Question: SVN repo 1: 'https://local.server.001/svn/repo1'
SVN repo 2: 'https://local.server.002/svn/repo2'
We want to move repo1 (from server 001) into a of repo2, called (for example) 'repo1'.
This is to say, repo1 will be copied into this location:
'https://local.server.002/svn/repo2/trunk/repo1'
Doing this with simple file copies is simple. What I'm trying to do, however, is to achieve this while .
I have found plenty of examples of copying between - or between repositories on different servers - but I'm having trouble finding examples of this specific type of situation.
Please help! Thanks.
We're all TortoiseSVN users, so any answer which uses the TorsoiseSVN GUI would be a plus. Our SVN servers run on VisualSVN.
EDIT - Adding beautiful illustration:

EDIT 2 - Still can't get it to work:
Ran this on repo 1: 'sysadmin dump C:\Repositories
epo1 > D:\dump
epo1'
This worked. Copied the 'repo1' dump file onto server 2. I then ran:
'svnadmin load --parent-dir repo1 C:\Repositories
epo2 < D:\someDir
epo1'
I'm blocked on this error:
'Started new transaction, based on original revision 1. adding path : repo1/trunk ...svnadmin: E160013: File not found: transaction '281-96', path '/repo1/trunk''
I tried committing a top-level folder 'repo1' into the 'repo2' repository, but no luck.
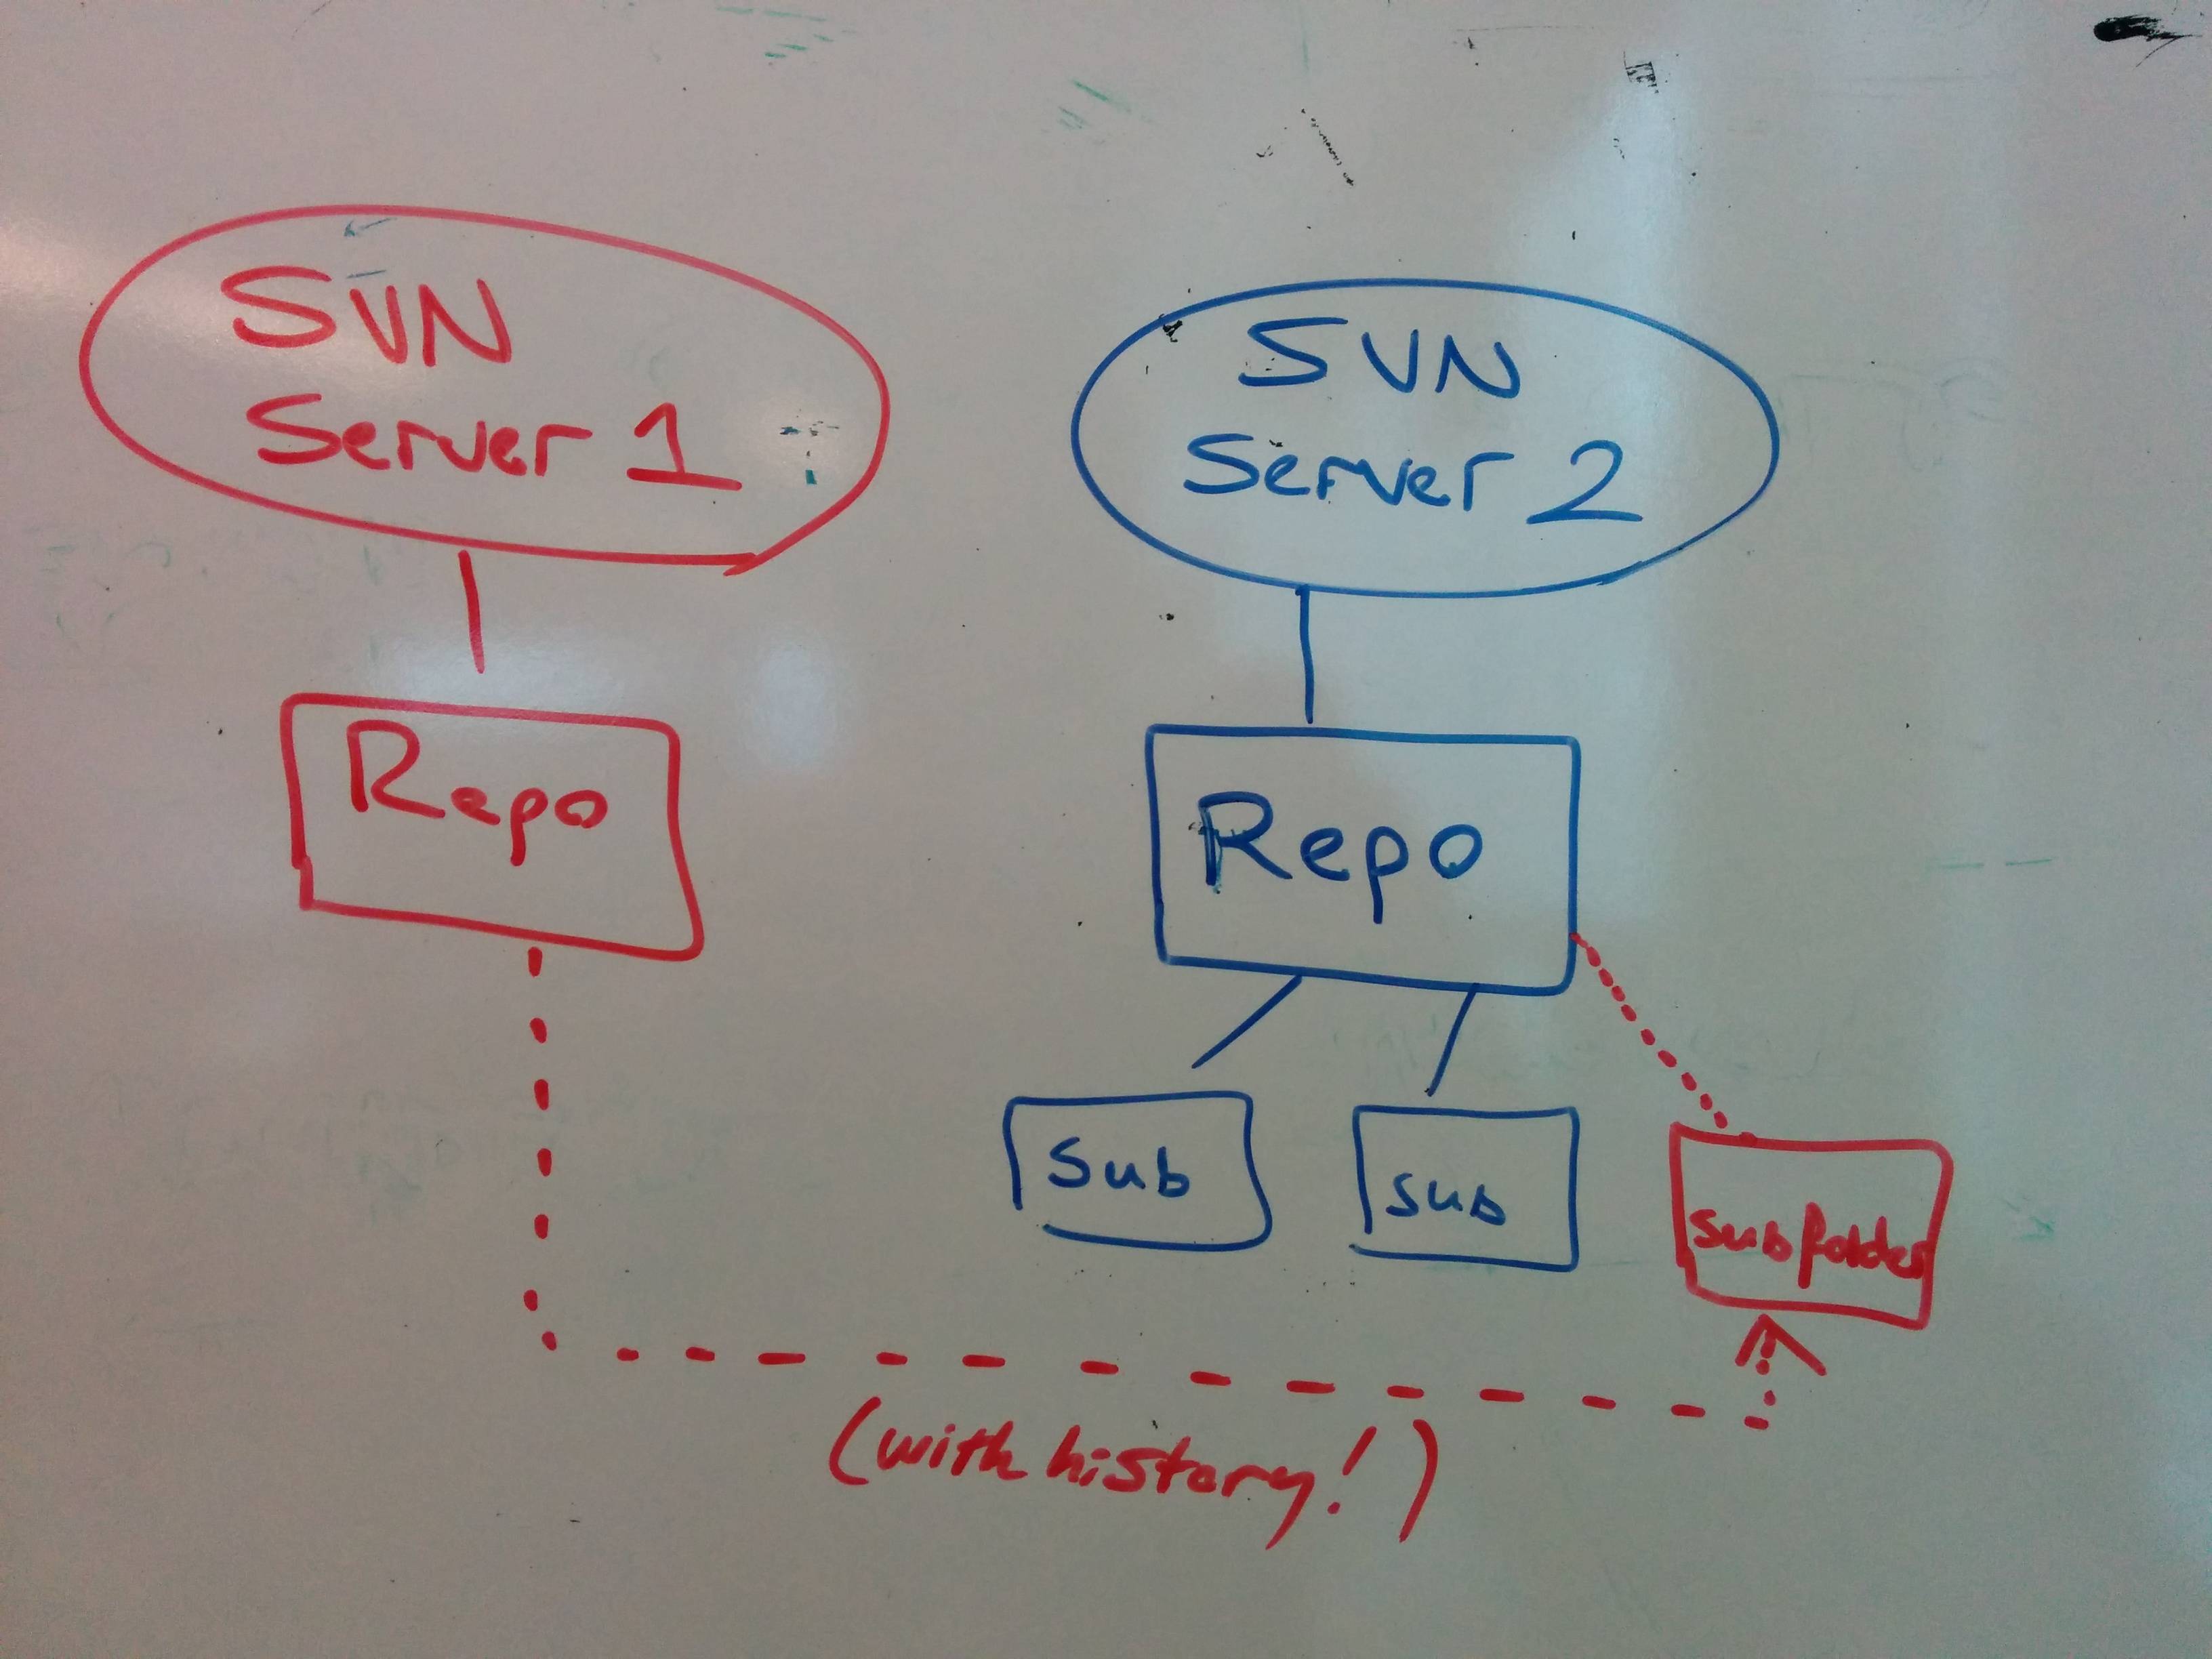
Answer: Aha. It seems that the difference between my case and the other similar cases on S/O is that .
The eventual sequence for me was:
'svnadmin dump C:/Repositories/repo1 > D:/dump/repo1.dump'
'svndumpfilter include /trunk < D:/dump/repo1.dump > D:/dump/repo1.filtered.dump'
I then created (via TortoiseSVN) a top-level 'repo1' folder inside the 'repo2' repository.
This next line for me, despite it following all the suggested examples:
'svnadmin load --parent-dir /repo1 C:/Repositories/repo2 < D:/dump/repo1.filtered.dump'
No good. Didn't work. Error of the type 'Started new transaction, based on original revision 1. adding path : repo1/trunk ...svnadmin: E160013: File not found: transaction '281-96', path '/repo1/trunk'' kept being returned. This is where I got stuck. I even created the 'repo1' folder, so why this message!!
..Well, it's because of the branches/tags/trunk folder structure that is VisualSVN's default. Once I changed the 'load' statement to include '/trunk' before the 'repo1' folder, it all worked:
'svnadmin load --parent-dir /trunk/repo1 C:/Repositories/repo2 < D:/dump/repo1.filtered.dump'
It was looking for a '/repo1' folder at the level, that is to say, living next to 'tags', 'branches' and 'trunk'.
(After this, I had to do an SVN move to move everything from /trunk/repo1/trunk/* to /trunk/repo1. Seems the dump/load re-created the 'trunk' folder, which I didn't want.